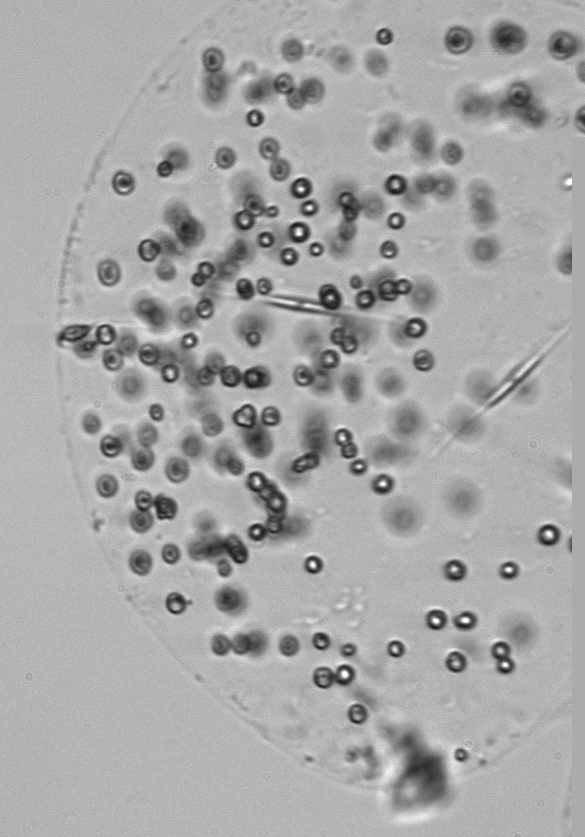
Label: Phaeocystis